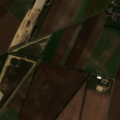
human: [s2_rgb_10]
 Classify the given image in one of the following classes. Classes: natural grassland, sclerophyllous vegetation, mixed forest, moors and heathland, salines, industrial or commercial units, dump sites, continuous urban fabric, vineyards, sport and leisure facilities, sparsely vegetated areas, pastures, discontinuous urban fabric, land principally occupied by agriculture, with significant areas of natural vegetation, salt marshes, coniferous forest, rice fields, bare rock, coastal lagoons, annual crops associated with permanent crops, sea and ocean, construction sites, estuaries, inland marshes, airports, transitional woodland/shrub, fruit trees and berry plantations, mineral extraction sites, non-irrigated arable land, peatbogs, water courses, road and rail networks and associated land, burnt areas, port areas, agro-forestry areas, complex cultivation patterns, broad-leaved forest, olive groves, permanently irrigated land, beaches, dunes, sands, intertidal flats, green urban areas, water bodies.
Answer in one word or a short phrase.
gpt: discontinuous urban fabric, mineral extraction sites, non-irrigated arable land